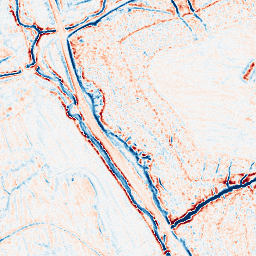
Category: edge_preserving
Decomposition family: bilateral
Decomposition parameters: d: 9
sigma_color: 100
sigma_space: 50
Upsampling method: quintic
Upsampling parameters: scale: 8
Upsampling scale: 8